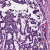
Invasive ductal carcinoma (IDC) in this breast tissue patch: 1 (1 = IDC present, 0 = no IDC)